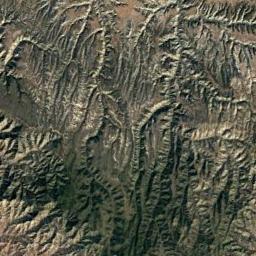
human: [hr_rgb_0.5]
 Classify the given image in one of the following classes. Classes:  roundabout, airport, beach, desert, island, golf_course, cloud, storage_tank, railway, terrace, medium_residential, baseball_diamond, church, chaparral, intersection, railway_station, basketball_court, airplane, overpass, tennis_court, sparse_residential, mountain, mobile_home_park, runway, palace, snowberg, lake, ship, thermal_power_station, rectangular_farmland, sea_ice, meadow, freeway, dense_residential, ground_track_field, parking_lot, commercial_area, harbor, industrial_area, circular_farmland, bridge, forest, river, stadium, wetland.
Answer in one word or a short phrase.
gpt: mountain